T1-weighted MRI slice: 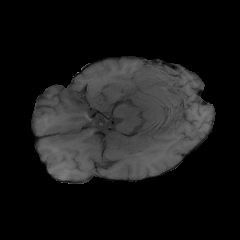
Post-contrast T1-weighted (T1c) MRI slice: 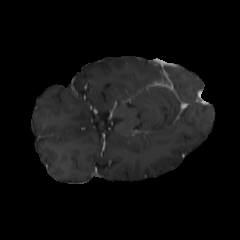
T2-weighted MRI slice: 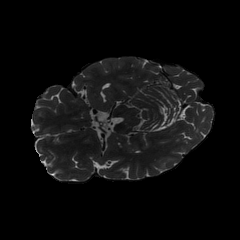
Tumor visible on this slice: no